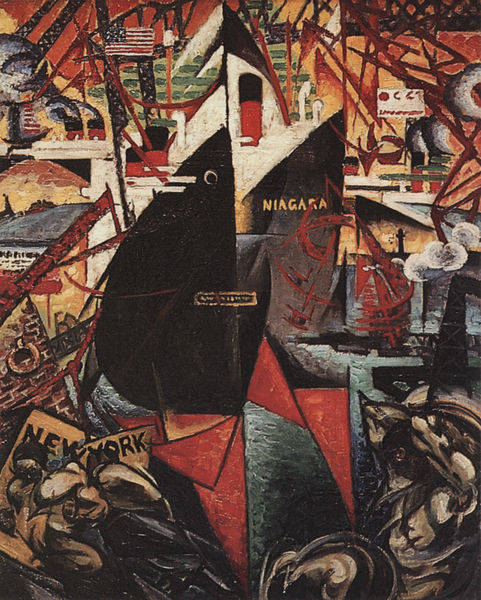
Titel: Il porto
Künstler: Felix Delmarle
Standort: Valenciennes
Institution: Musée des Beaux-Arts
Schlagwörter: blau, dunkel, meer, schatten, weiß, dreieck, gelb, grün, kubismus, kubistisch, menschen, ocker, braun, bunt, grau, hell, licht, orange, schwarz, haus, rot, beige, expressionismus, steine, feld, felder, häuser, rauch, land, verbindung, boot, schornstein, turm, chaos, farbig, schiff, schiffe, schrift, segel, wellen, ort, fahne, abstrakt, afrika, farben, fläche, flächen, mauer, schornsteine, farbe, formen, linien, amerika, ausdruck, hafen, tsunami, wild, spitz, ernst, striche, assemblage, collage, max ernst, name, dada, schild, gerüst, eckig, ringe, expressionistisch, linie, kran, traum, form, schraffur, titel, text, zeitung, durcheinander, strich, plakat, wirr, magazin, quadrate, geometrisch, ziegelsteine, landkarte, dreiecke, geometrie, netz, orte, unordnung, länder, scharf, kräne, kontinent, splitter, new york, kontinente, niagara, yoek